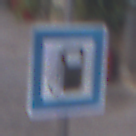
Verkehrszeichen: Tankstelle
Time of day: MorningAfternoon
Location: Outdoor (Urban)
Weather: Clear
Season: NotSpecified
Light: Natural